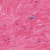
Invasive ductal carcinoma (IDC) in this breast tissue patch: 0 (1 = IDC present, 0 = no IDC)